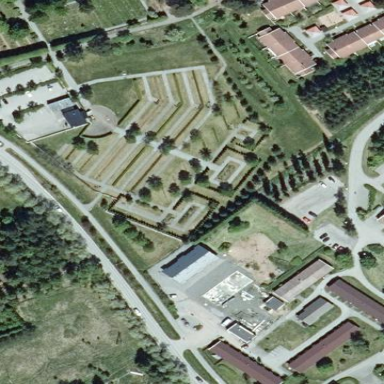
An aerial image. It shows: Graveyard used as cemetery.